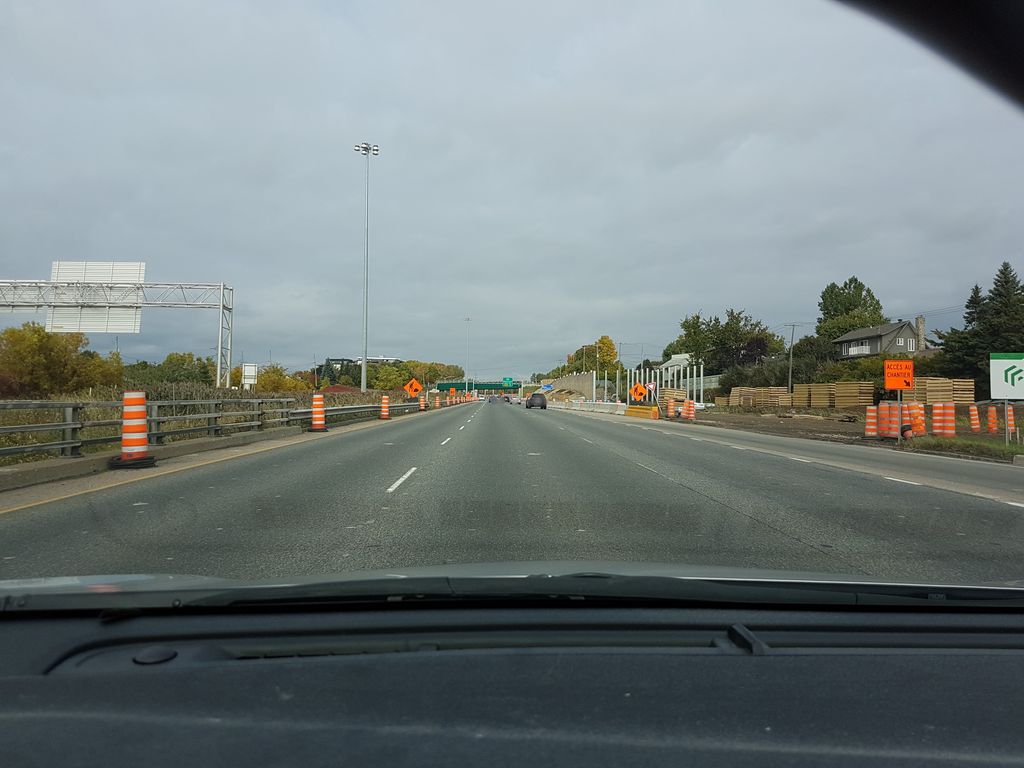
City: quebec_city